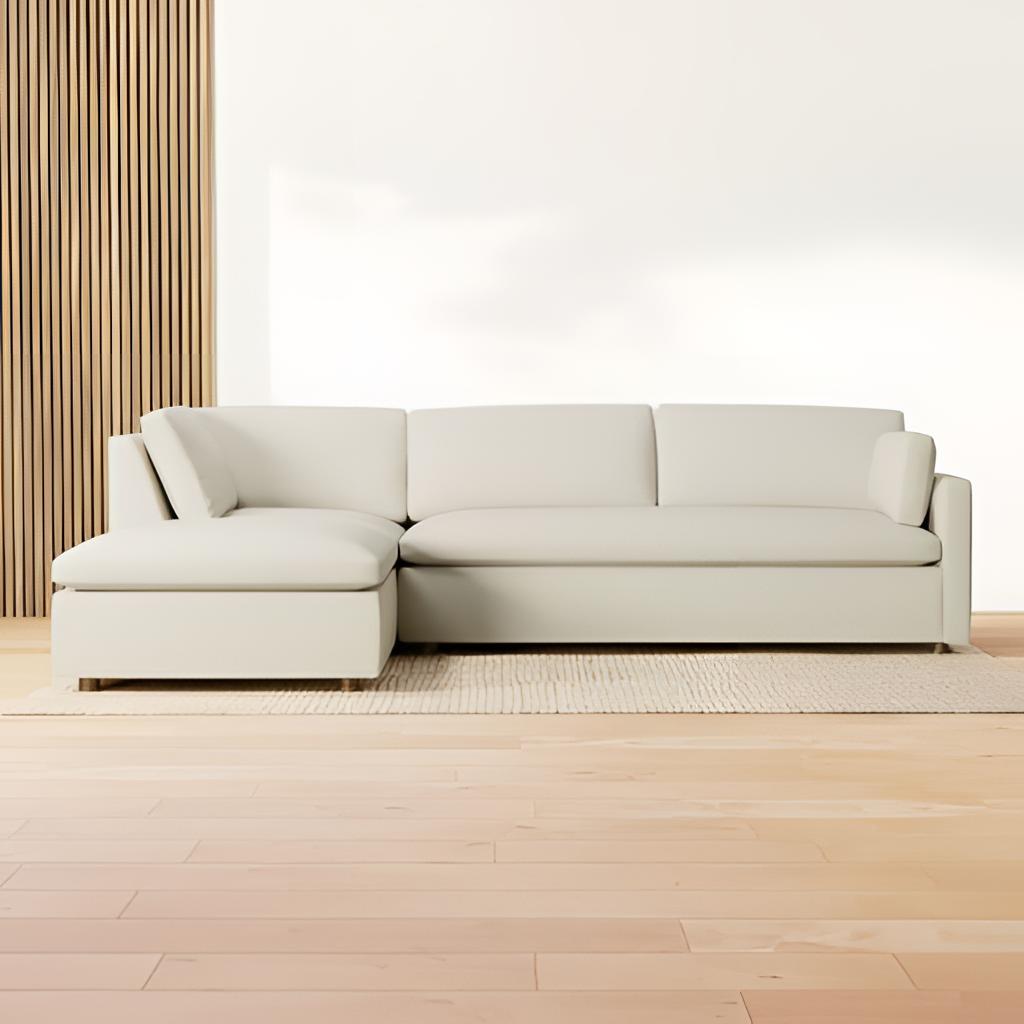
living room, fabric sectional sofa, wood wallpaper, with vertical striped pattern, minimalist, natural wood flooring, with plank pattern